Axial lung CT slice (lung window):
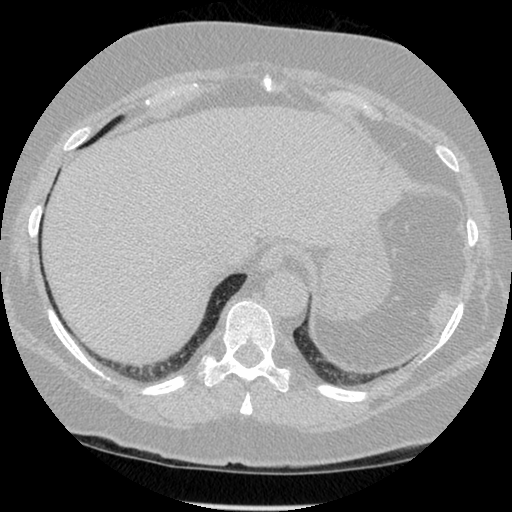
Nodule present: no